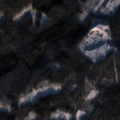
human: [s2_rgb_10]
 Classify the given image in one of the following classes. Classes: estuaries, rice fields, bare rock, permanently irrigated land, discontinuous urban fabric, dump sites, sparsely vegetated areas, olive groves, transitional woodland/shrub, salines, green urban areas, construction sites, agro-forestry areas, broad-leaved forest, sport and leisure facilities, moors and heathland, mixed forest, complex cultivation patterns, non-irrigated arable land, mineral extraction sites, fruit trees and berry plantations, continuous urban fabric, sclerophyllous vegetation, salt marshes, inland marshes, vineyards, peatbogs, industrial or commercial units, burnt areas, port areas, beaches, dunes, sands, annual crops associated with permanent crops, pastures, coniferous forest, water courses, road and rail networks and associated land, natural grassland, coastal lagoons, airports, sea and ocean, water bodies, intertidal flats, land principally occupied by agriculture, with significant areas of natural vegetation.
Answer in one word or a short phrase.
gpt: land principally occupied by agriculture, with significant areas of natural vegetation, coniferous forest, mixed forest, transitional woodland/shrub